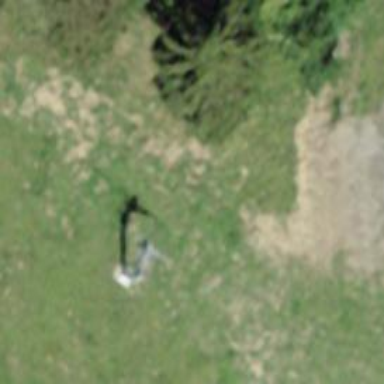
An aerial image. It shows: Pylon for aerialway.